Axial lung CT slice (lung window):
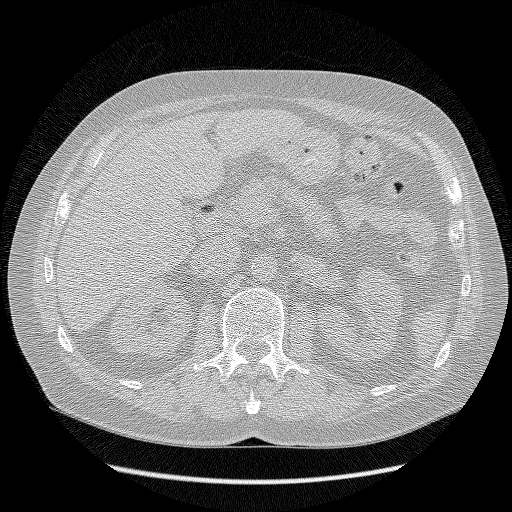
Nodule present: no